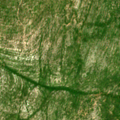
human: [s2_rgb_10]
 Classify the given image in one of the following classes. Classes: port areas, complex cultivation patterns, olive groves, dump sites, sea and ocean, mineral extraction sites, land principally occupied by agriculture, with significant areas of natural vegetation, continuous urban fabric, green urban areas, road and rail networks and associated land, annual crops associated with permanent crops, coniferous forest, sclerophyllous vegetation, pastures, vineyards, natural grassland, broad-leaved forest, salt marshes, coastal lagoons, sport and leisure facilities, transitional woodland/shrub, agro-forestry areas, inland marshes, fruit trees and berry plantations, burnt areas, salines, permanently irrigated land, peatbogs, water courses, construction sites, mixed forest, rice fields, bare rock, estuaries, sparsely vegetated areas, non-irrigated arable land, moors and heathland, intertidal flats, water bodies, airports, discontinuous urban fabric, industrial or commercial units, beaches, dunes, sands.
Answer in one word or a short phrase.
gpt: sclerophyllous vegetation